Question: I just want to do the community detection using Girvan Newman Algorithm, and the code was learned from a youtube video. However, when I run the same code, there comes an error
I have tried on Mac OS X python 2.7 terminal and python 3.7 by Jupyter both and the error are the same.

I expect the output to have two communities lists
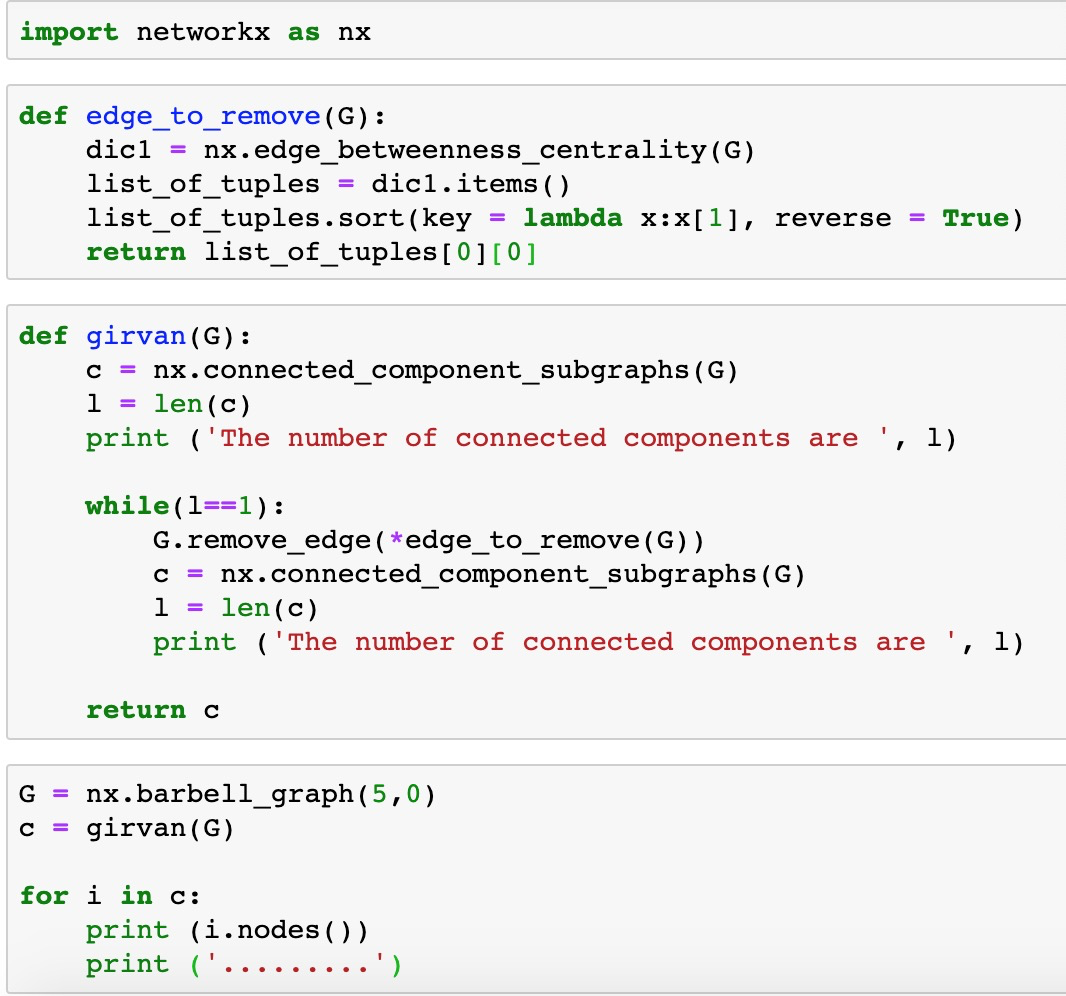
Answer: You can convert to a list first to get the len:
'''
l = len(list(c))
'''